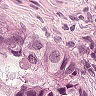
Metastatic tissue present: yes